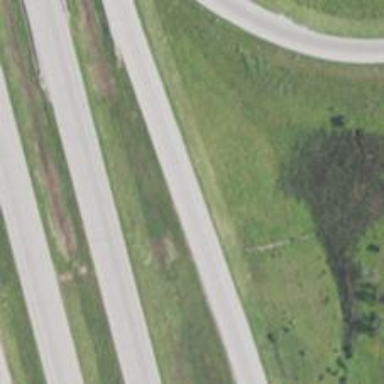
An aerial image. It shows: Asphalt motorway link.